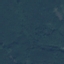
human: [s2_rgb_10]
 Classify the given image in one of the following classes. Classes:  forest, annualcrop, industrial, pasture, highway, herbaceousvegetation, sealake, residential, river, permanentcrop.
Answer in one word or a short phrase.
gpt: Forest